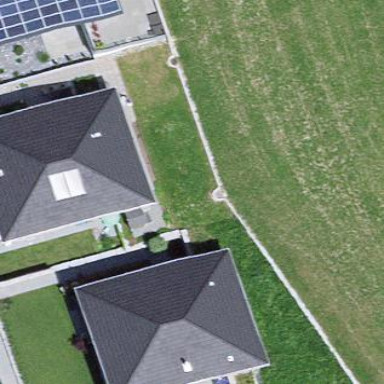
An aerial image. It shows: Simple house.